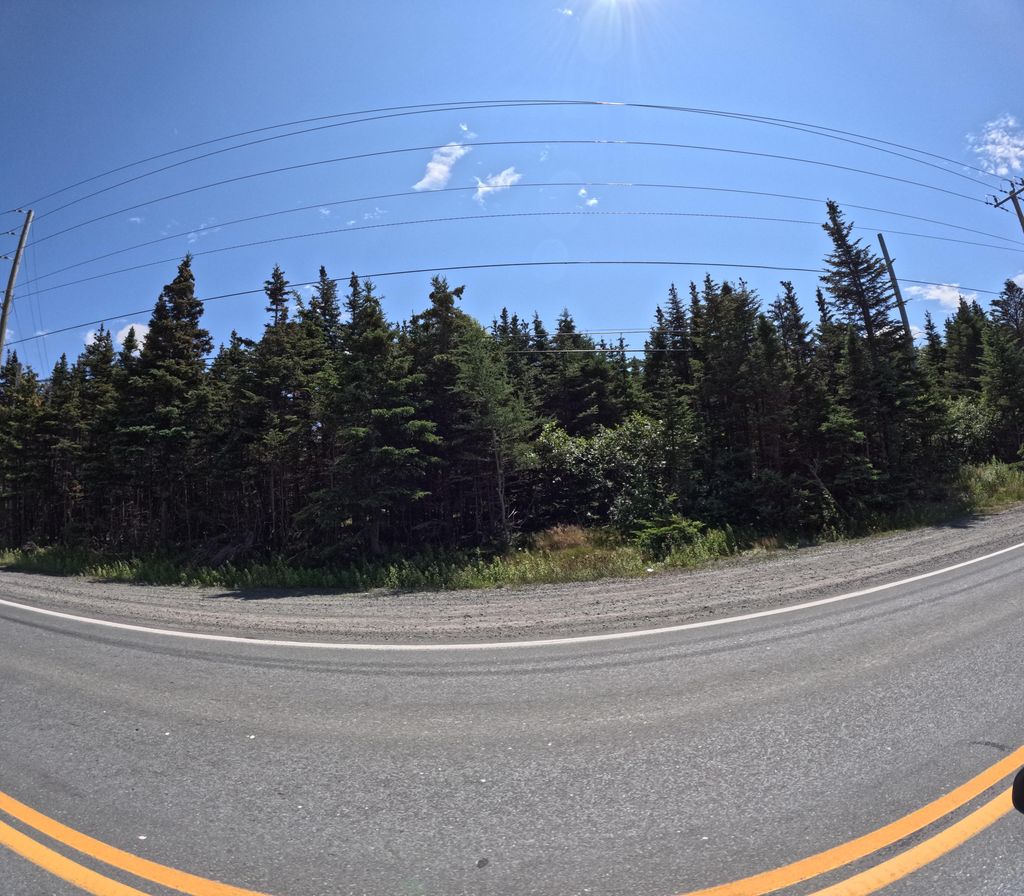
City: st_johns